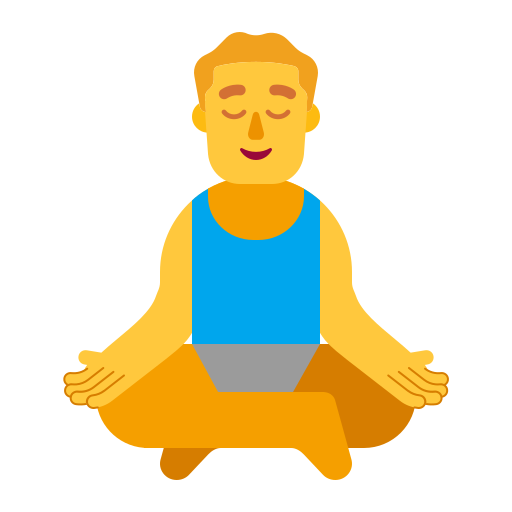
man in lotus position flat default